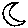
Label: moon